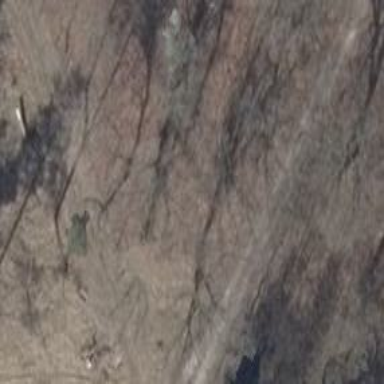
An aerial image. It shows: Culvert tunnel.